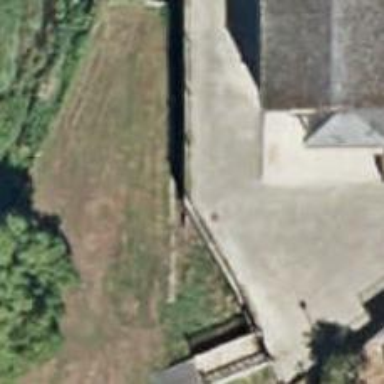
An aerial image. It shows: Wall is shown in the image.